I will show an image sequence of human cooking. I have annotated the images with numbered circles. Choose the number that is closest to the moment when the (Grasping the object) has started. You are a five-time world champion in this game. Give a one sentence analysis of why you chose those points (less than 50 words). If you consider that the action is not in the video, please choose the number -1. Provide your answer at the end in a json file of this format: {"points": []}
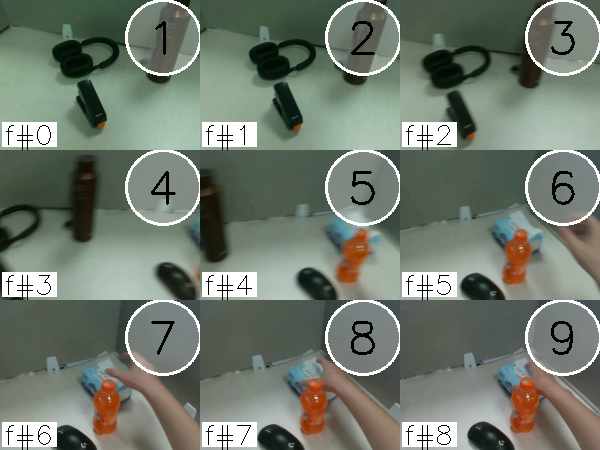
Frame 9 shows the clearest moment of hand-object contact.
{"points": [9]}